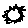
Label: sun